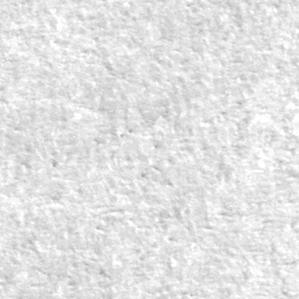
Label: frost